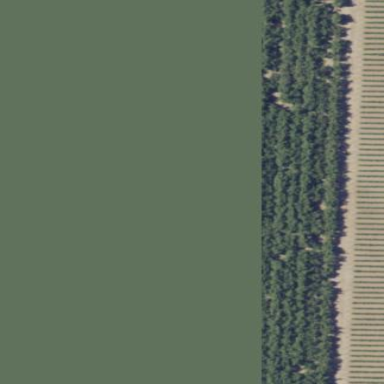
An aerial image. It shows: Orchard filled with almond trees.